Question: I have an XML file that looks like this:
'''
<?xml version="1.0" encoding="UTF-8"?>
<!DOCTYPE article PUBLIC "-//OASIS//DTD DocBook XML V4.1.2//EN" "http://www.oasis-open.org/docbook/xml/4.1.2/docbookx.dtd">
<article lang="">
<para/>
<para/>
<informaltable frame="all">
<tgroup cols="2.4"><tbody><row><entry namest="c1" nameend="c3"><para>Informe No. 08- 1696 </para></entry><entry namest="c4" nameend="c5"><para>Pagina 1 de 1</para></entry></row><row><entry namest="c1" nameend="c3"><para>Apellidos: COLINA</para></entry><entry namest="c4" nameend="c5"><para>Nombres: GELA</para></entry></row><row><entry><para>Edad: 50a</para></entry><entry><para>Sexo: F</para></entry><entry><para>Historia No.: </para></entry><entry><para>Entrada: 15-01-2008</para></entry><entry><para>Salida: 17-01-2008</para></entry></row><row><entry namest="c1" nameend="c3"><para>Remitente: Dr. Mano Paz</para></entry><entry namest="c4" nameend="c5"><para>Institucion: Torre Sur</para></entry></row><row><entry namest="c1" nameend="c5"><para>Origen y Naturaleza del Material: Orina (muestra A, B y C )</para></entry></row></tbody></tgroup>
</informaltable>
<para/>
<para/>
<para/>
<para>INFORME CITOLOGICO</para>
<para/>
<para>A.- MACROSCOPICO: Se recibe envase conteniendo 15 cc de orina, el cual se centrifuga, se extiende en laminas portaobjetos y se colorea para evaluacion microscopica.</para>
<para/>
<para> RESULTADO: FROTIS CITOLOGICO NEGATIVO. </para>
<para/>
<para>B.- MACROSCOPICO: Se recibe envase conteniendo 14 cc de orina, el cual se centrifuga, se extiende en laminas portaobjetos y se colorea para evaluacion microscopica.</para>
<para/>
<para> RESULTADO: FROTIS CITOLOGICO NEGATIVO. </para>
<para/>
<para>C.- MACROSCOPICO: Se recibe envase conteniendo 13 cc de orina, el cual se centrifuga, se extiende en laminas portaobjetos y se colorea para evaluacion microscopica.</para>
<para/>
<para> RESULTADO: FROTIS CITOLOGICO NEGATIVO. </para>
<para/>
<para/>
<para/>
<para> </para>
<para/>
</article>
'''
I need to import the '<para>' tags that have information in them using either 'MYSQL LOAD' or 'MYSQL XML' and put the content of each '<para>' in a column SO that for each XML file I import I get 1 row. The end result would look something like this:
'''
Column1 - - - Column2 - - - Column3 - - - Column4
1st Para - - -2nd Para - - 3rd Para - - 4th Para
'''
And so on for all '<para>' tags. Right now the default behavior if I try to import this file, each '<para>' content will go in a row instead of a column, creating for example 20 rows for the same file (Each information in a row) instead of importing every field on the same row but on different columns. How can I set this up so that they go in each column instead of rows.
Here is how it looks right now:

What I want is for each file to be in a column, instead of a row as shown in the image. Know that this will be done to about 50.000+ files so each XML file should be a row and it's fields a column, instead of each field of that XML becoming a row. Basically, all fields should go in a column and only take one row so that 1 row = 1 XML file.
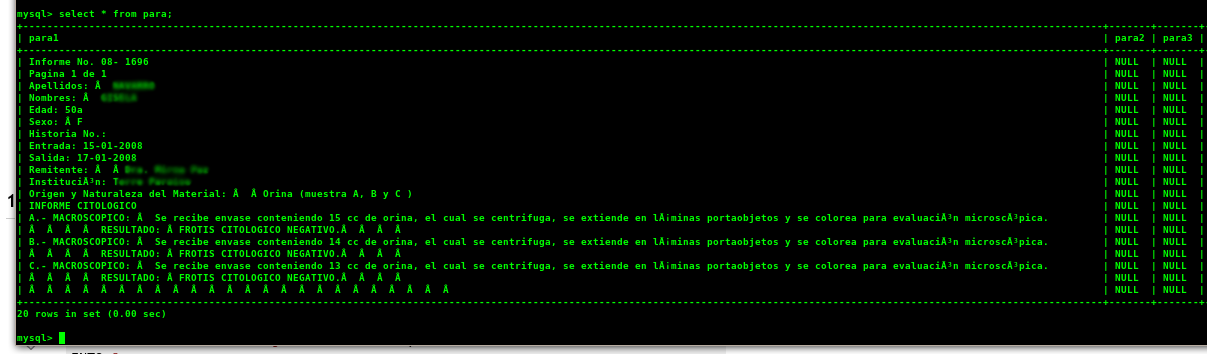
Answer: You say you already have each '<para>' in a row, so, after loading each file into the 'para1' column, you can try:
'''
SELECT CONCAT(
'SELECT ', GROUP_CONCAT('"',MID(REPLACE(para1, '.', ''),INSTR(REPLACE(para1, '.', ''),':')+1),'"' ' AS '', LEFT(REPLACE(para1, '.', ''),INSTR(REPLACE(para1, '.', ''),':')-1),''' SEPARATOR ','),
' FROM 'para' LIMIT 0,1')
INTO @qry
FROM 'para';
PREPARE stmt FROM @qry;
EXECUTE stmt;
'''
<URL>
OUTPUT:
'''
EDAD | SEXO | HISTORIA NO | ENTRADA | SALIDA | REMITENTE | INSTITUCION | ORIGEN Y NATURALEZA DEL MATERIAL |
50a | F | |15-01-2008 |17-01-2008| | | Orina (muestra A, B y C) |
'''